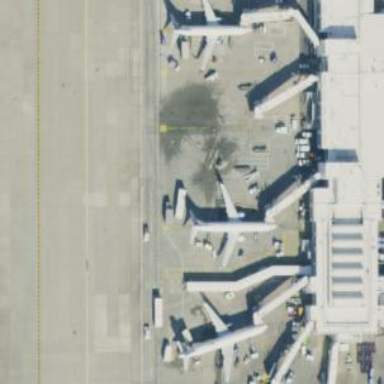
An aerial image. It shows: Apron at the airport.